Question: if i have two courses in the same time
how i can prevent student register course has conflict time with other course

CODE :
'''
$getCourseConflict = $con->prepare("SELECT * FROM Registerd_course WHERE Student_id = ? AND Course_start_time > ? OR Course_end_time < ?");
$getCourseConflict->bind_param("sss", $Course_day,$s_time,$e_time);
$student_id = "201921042";
$getCourseConflict->execute();
$data = $getCourseConflict->get_result()->fetch_all(MYSQLI_ASSOC);
'''
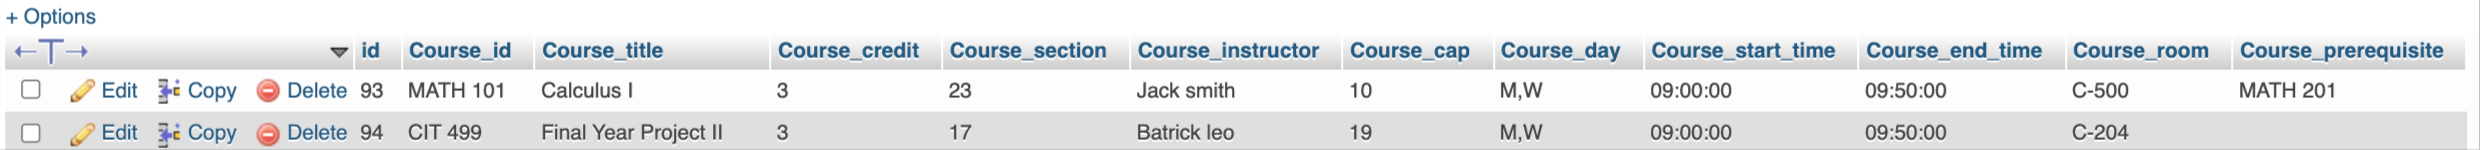
Answer: I'm assuming you have a course they are trying to register, and the courses in the database that they are already registered for.
I'm also assuming there are no courses that end at midnight or span midnight; some changes will be needed if this is not true.
Assuming they are trying to register for a M,W course from 7-9, you would find conflicting courses with a query like:
'''
select Course_id
from Registerd_course
where
Student_id = ? and
( find_in_set('M',Course_day) or find_in_set('W', Course_day) ) and
least(Course_end_time, '09:00:00') > greatest(Course_start_time, '07:00:00')
'''